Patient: sex M, age 47
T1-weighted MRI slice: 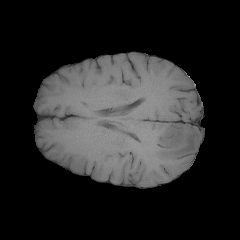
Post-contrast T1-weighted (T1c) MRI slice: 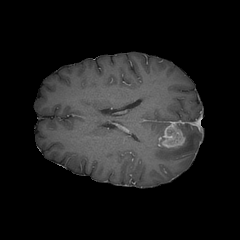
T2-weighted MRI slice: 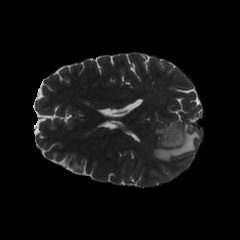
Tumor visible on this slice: yes
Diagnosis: Glioblastoma, IDH-wildtype
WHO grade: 4